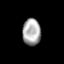
Tissue: prostate
Cell type: T cells
Senescence score: 0.273
Nuclear area (px): 478
Mean DAPI intensity: 169.854